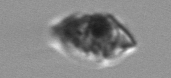
Label: Amphidinium